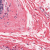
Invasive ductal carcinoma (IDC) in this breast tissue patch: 0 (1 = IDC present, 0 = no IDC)